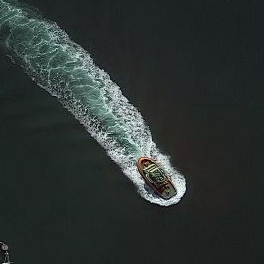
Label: Towing_vessel